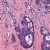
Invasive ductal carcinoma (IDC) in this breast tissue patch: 1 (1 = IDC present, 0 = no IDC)